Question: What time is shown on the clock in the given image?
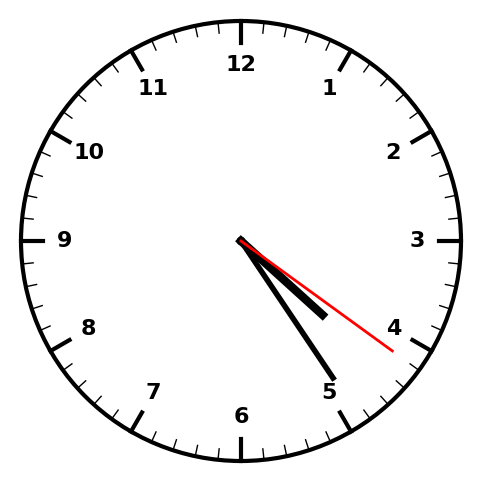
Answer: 04:24:21